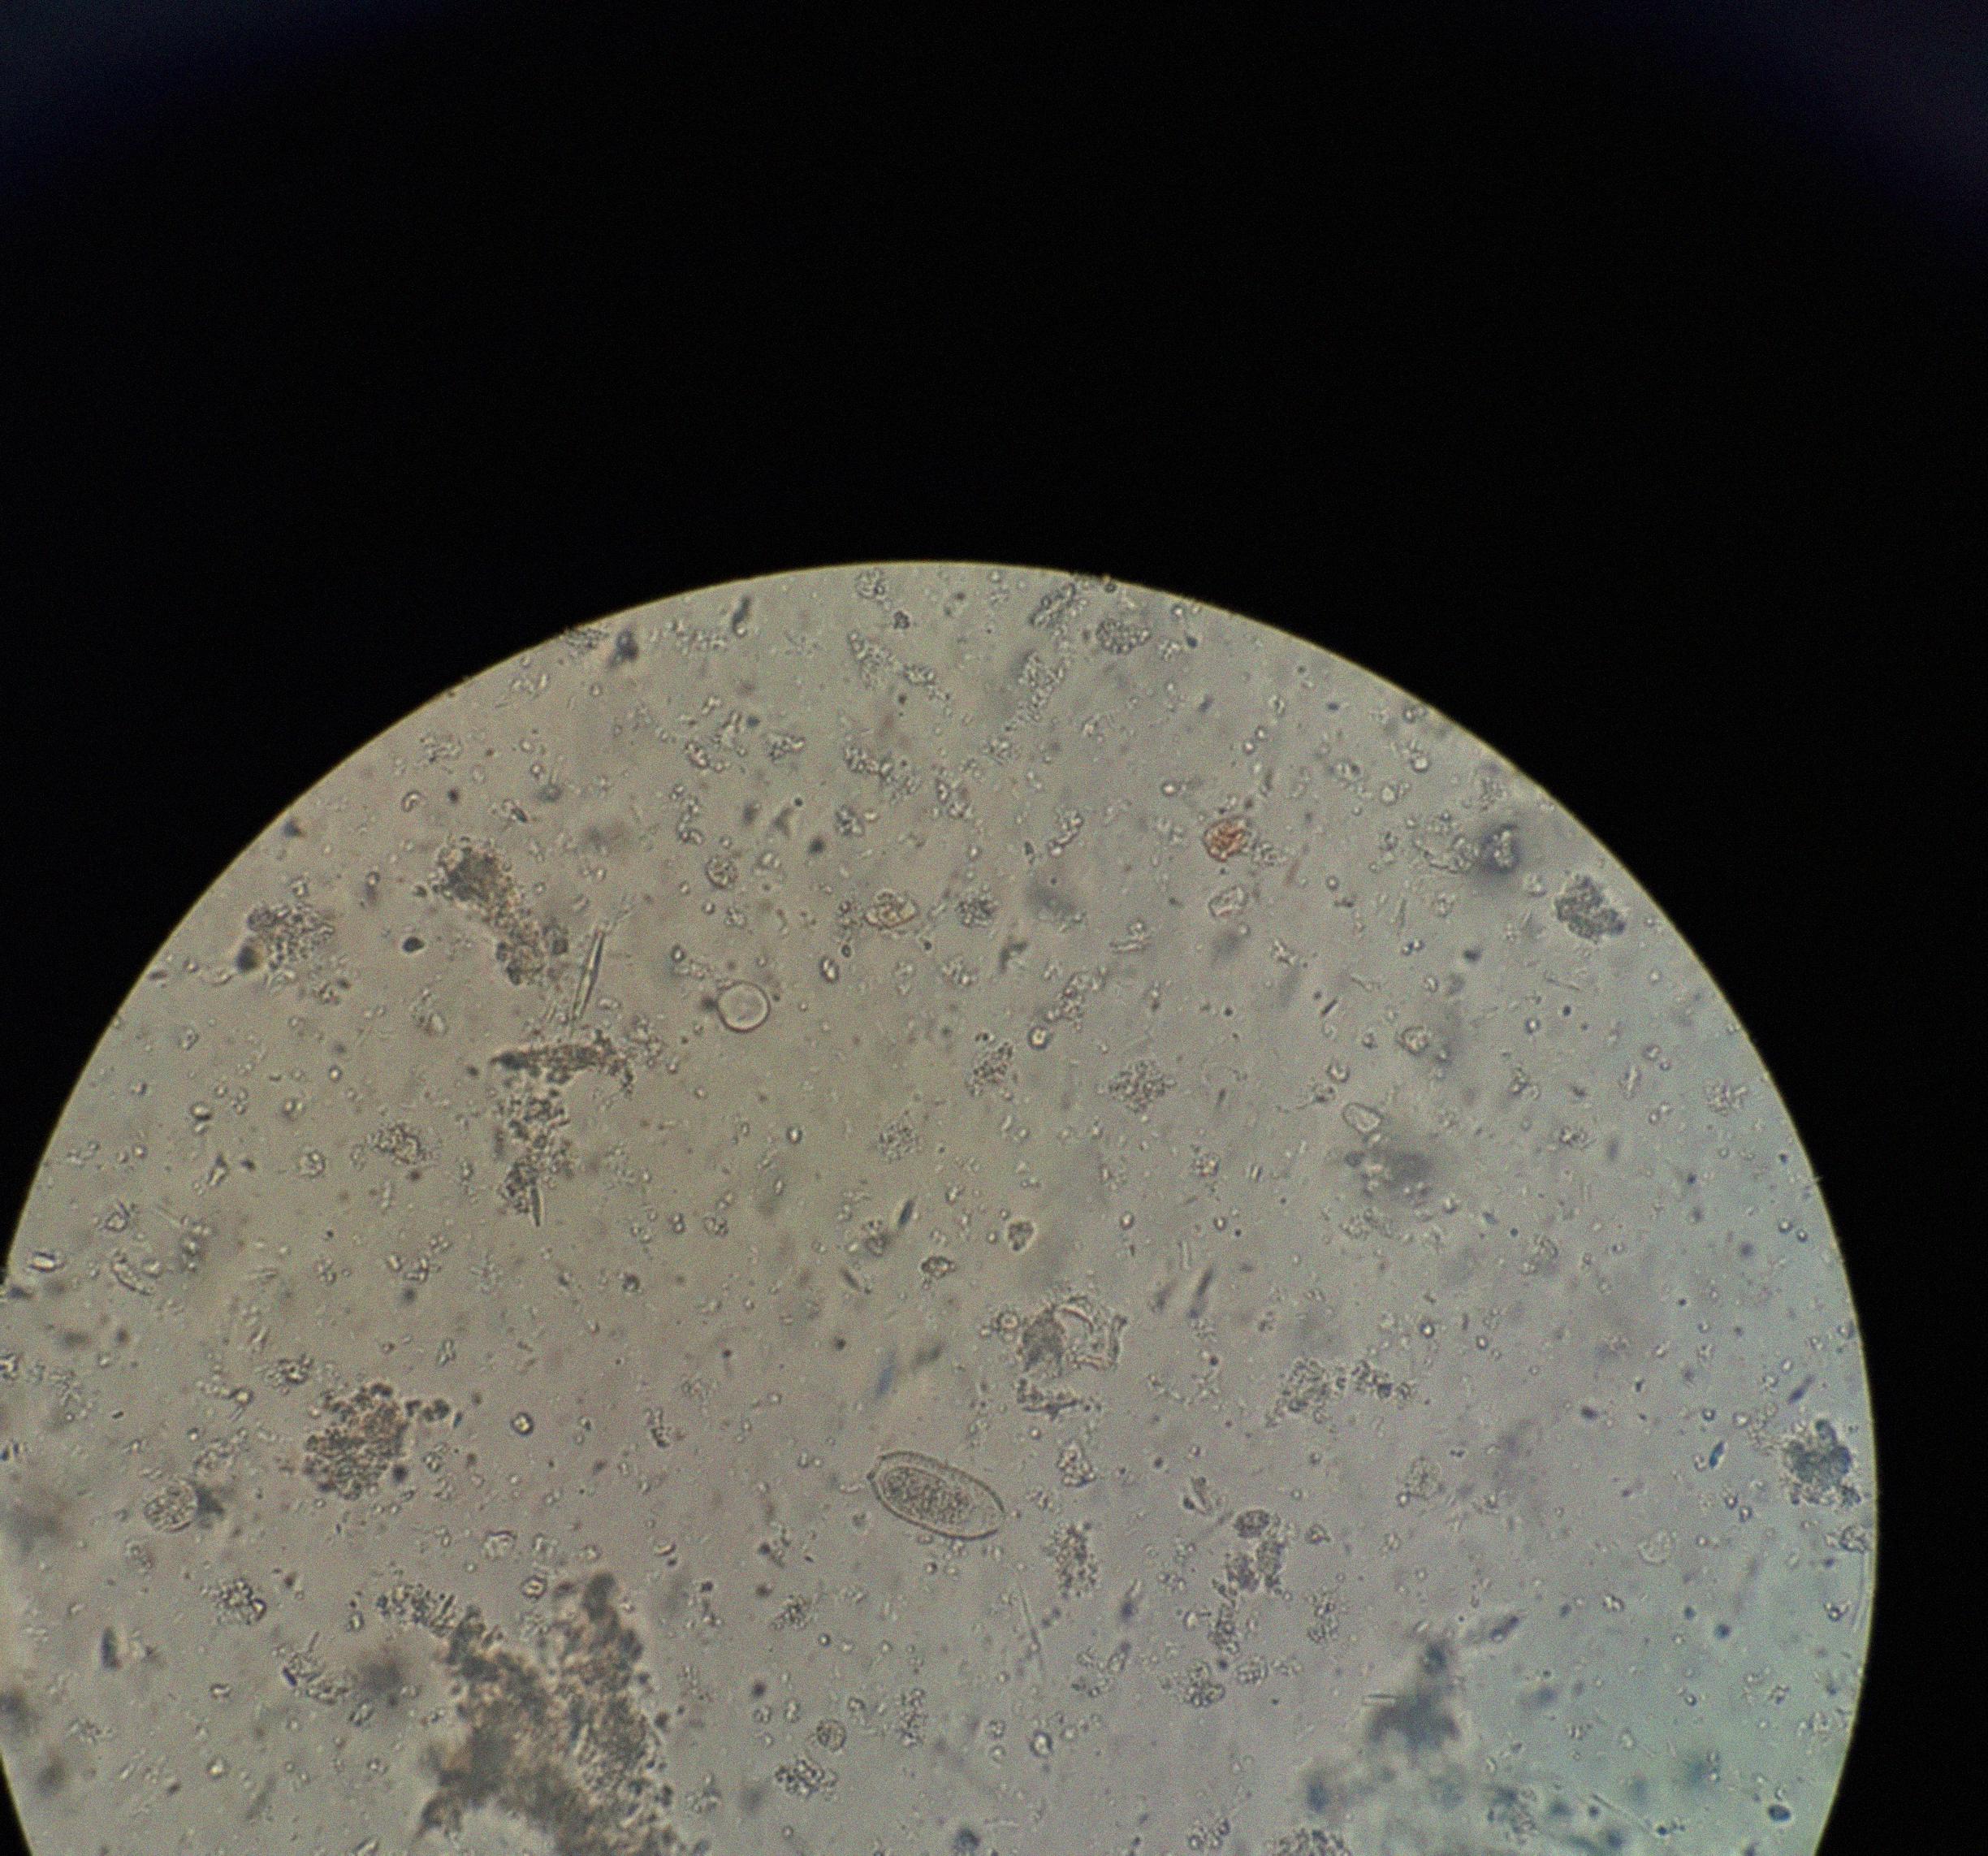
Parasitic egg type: Capillaria philippinensis